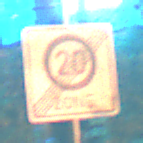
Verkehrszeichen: EndeZone20
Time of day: Night
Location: Outdoor (Urban)
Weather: PartlyCloudy
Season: NotSpecified
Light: Artificial